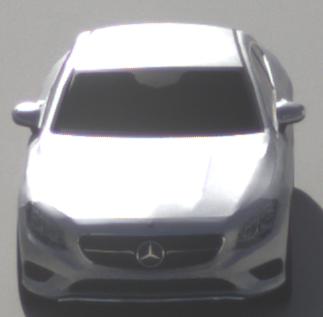
Make: Mercedes-Benz
Model: S 400 Coupé
Detailed model: S-Class (217) Coupé
Model produced from: 2015/10
Model produced until: 2017/09
Doors: 2
Color: white
Road condition: dry road
Daytime: morning or afternoon
Contrast: high contrast